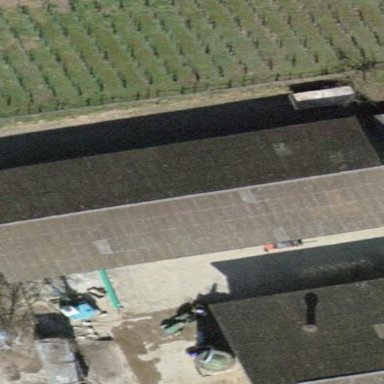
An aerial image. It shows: Farm auxiliary building.